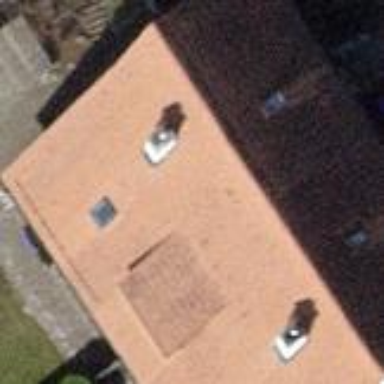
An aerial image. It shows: Gabled house with tile roof.